Field crop: maize
Growth stage: 2
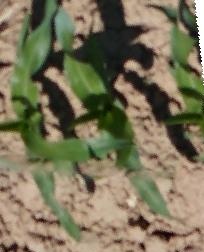
Species: maize